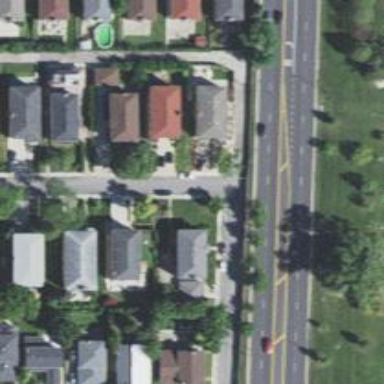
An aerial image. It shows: Alley classified as service road.